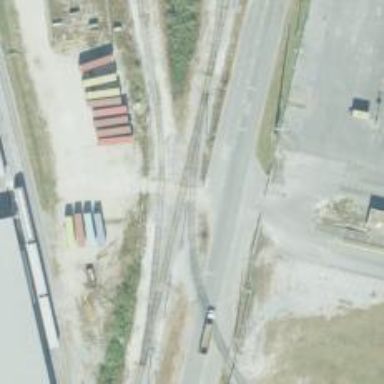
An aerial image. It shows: Level crossing along the railway.